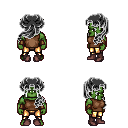
a pixel art fantasy rpg character, male body template, orc, green skin, brown sleeveless shirt, gold greaves, gray princess hairstyle, leather bracers, maroon shoes, four views (front, back, left, right), 2x2 character sprite sheet, small pixel art, hard edges, no anti-aliasing